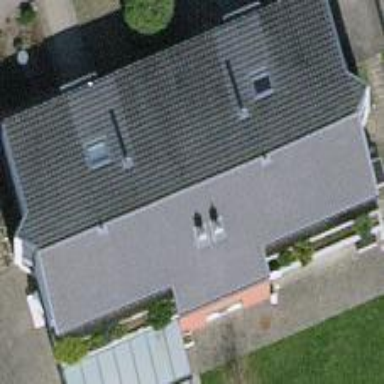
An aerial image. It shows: Terrace building with gabled roof.